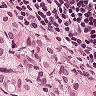
Metastatic tissue present: yes